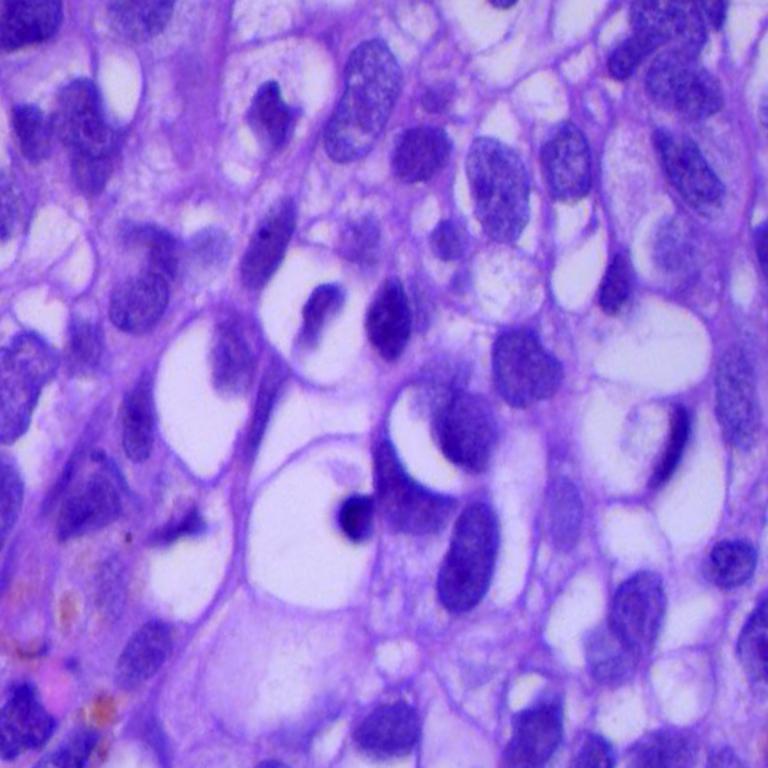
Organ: lung
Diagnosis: squamous carcinomas